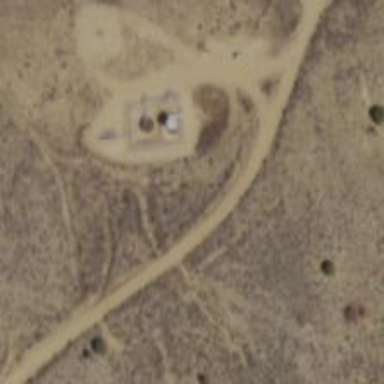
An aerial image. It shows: Storage tank with man-made structure.